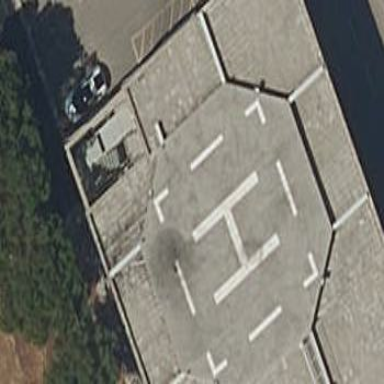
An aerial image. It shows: Image of helipad at airport.